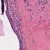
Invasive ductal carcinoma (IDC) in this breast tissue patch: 1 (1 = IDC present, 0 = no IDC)